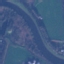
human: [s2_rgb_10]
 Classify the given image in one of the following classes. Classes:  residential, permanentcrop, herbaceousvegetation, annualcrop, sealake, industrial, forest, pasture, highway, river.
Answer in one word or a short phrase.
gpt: River